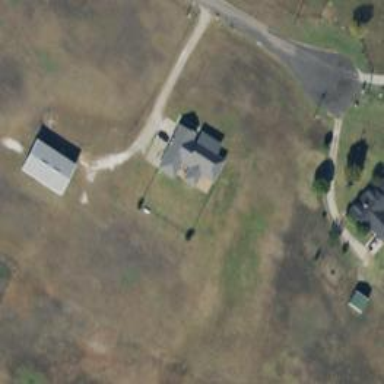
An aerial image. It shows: Driveway.